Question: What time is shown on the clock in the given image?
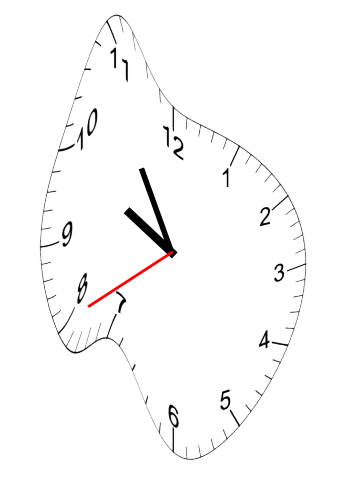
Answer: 09:54:40